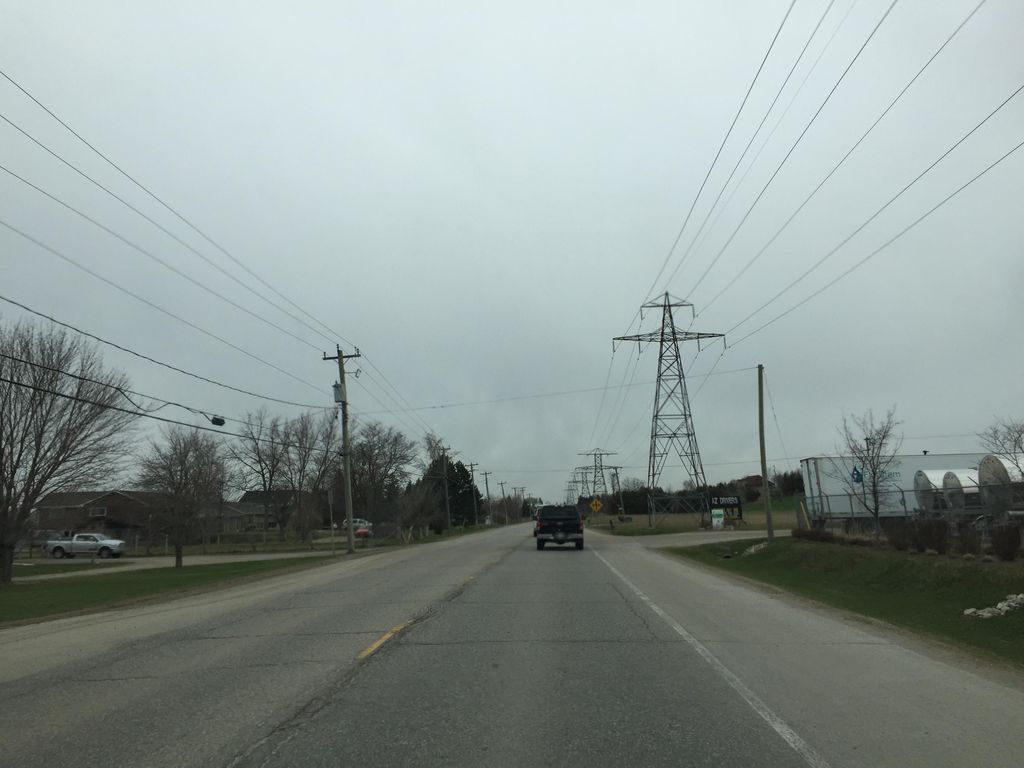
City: kitchener-waterloo